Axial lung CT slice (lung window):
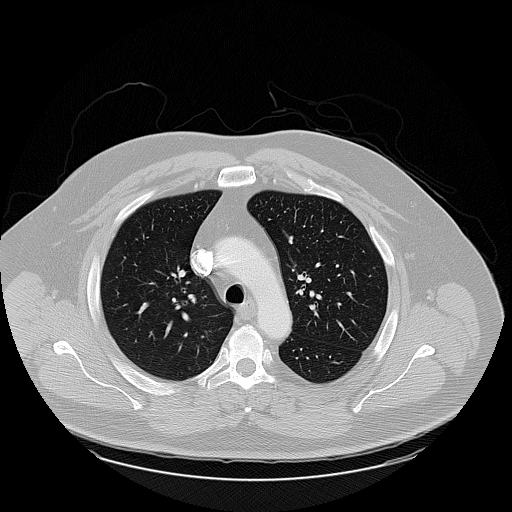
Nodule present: no